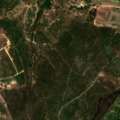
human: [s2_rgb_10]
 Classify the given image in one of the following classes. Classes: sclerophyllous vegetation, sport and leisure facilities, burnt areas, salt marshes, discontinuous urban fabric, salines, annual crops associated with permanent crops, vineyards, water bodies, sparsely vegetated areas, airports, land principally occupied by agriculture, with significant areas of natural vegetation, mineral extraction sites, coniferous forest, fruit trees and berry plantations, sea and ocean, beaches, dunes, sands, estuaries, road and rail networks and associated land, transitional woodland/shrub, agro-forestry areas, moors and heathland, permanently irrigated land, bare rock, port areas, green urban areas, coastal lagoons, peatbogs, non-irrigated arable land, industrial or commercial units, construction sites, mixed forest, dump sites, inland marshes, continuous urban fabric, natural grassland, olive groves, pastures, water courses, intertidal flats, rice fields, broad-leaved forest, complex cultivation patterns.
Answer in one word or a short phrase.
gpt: permanently irrigated land, agro-forestry areas, broad-leaved forest, mixed forest, transitional woodland/shrub